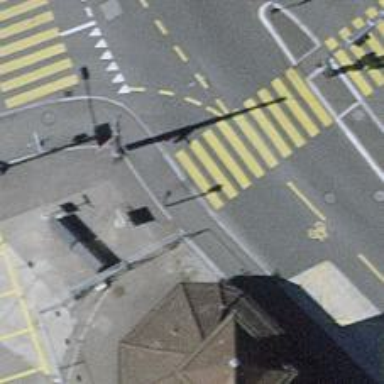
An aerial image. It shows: Kerb barrier.